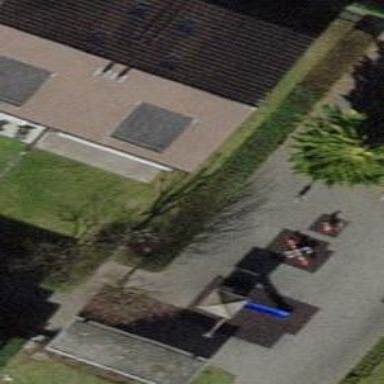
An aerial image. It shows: Terrace building.